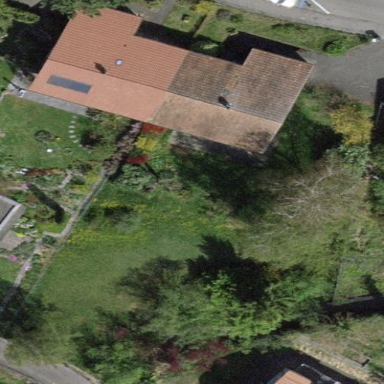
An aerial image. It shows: Garden enclosed by fence.